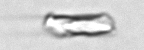
Label: detritus_transparent